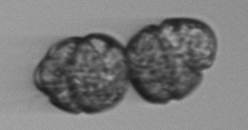
Label: Margalefidinium